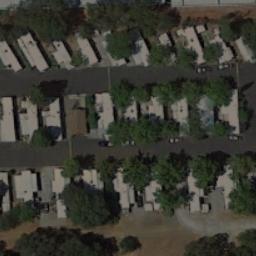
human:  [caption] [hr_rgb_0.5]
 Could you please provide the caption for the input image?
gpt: There are many trees in the mobile home park .

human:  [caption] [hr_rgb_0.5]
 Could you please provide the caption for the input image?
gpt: The mobile home park is on the bare land next to some trees and road .

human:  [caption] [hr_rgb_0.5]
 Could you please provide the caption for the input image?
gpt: There are four rows of white mobile homes and a U-shaped path .

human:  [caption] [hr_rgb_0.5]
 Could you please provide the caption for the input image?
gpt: The dense mobile home park has some mobile homes arranged in lines and some trees are also in the mobile home park .

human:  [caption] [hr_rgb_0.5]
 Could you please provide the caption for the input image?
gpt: There are some buildings and green trees in the mobile home park .